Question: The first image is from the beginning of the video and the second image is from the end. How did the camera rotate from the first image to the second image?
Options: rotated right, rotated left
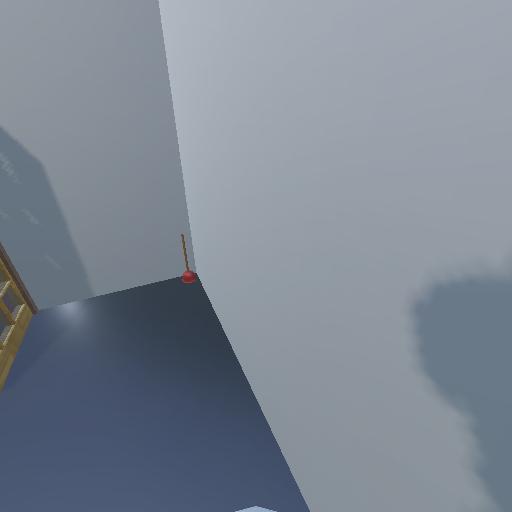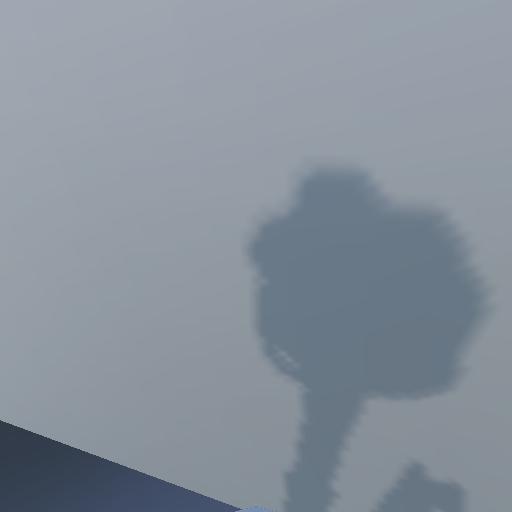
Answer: rotated right